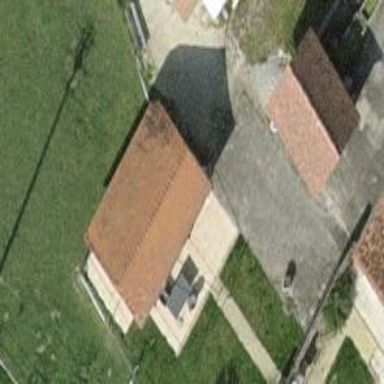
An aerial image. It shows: Farm building.